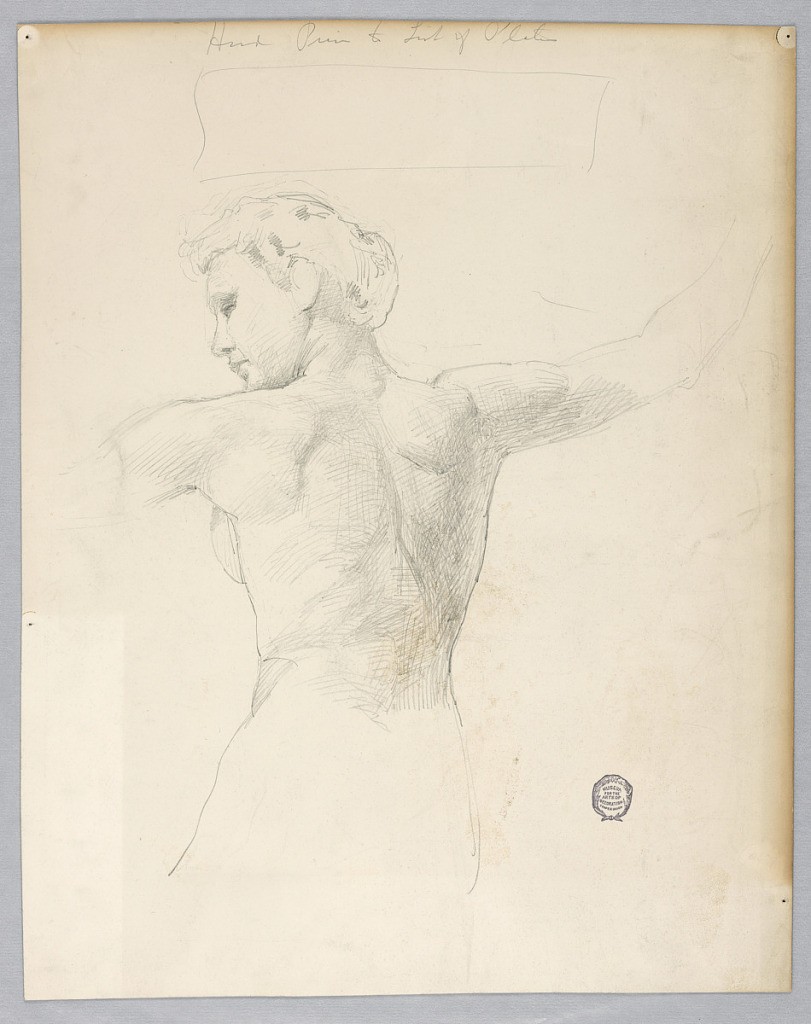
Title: Sketch for "Night"
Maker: Francis Augustus Lathrop, American, 1849–1909
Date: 1893–94
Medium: Black crayon on paper
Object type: Drawing
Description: Probably after the model. Nude female torso from behind, showing back and parts of arms.  The arms are raised, and the head is turned to the left.